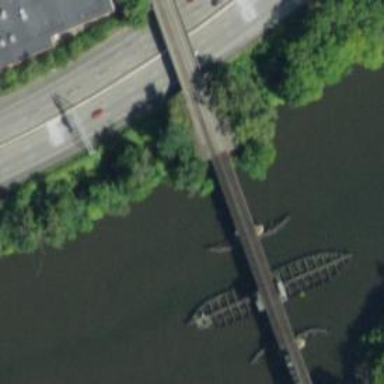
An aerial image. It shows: Swing bridge over railway line.